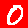
Digit: 0